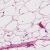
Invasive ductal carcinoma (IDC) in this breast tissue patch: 0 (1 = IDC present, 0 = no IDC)